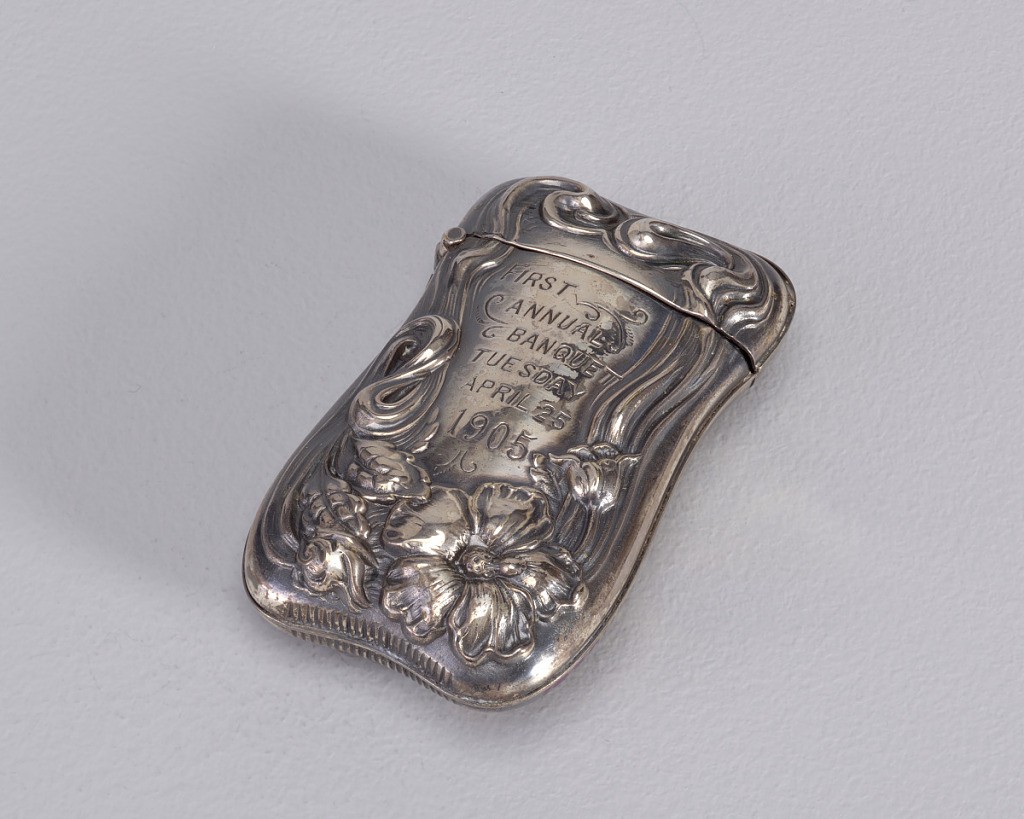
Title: First Annual Bronx Press Club Banquet
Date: ca. 1905
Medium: German silver (white metal)
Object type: Matchsafe
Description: Oblong, curved sides and corners, all sides slightly cinched at middle, featuring raised decoration on perimeter of stylized, sinuous, whiplash lines, large and smaller flower motifs at bottom and on lower right hand corner, central reserve inscribed "Bronx Press Club", below is incised decoration of old-style printing press; reverse features identical raised decoration, central reserve inscribed  "First Annual Banquet, Tuesday April 25, 1905." Lid hinged on side. Striker on bottom.